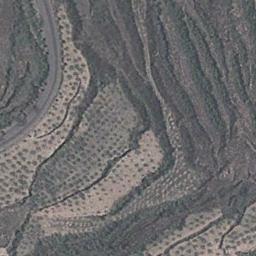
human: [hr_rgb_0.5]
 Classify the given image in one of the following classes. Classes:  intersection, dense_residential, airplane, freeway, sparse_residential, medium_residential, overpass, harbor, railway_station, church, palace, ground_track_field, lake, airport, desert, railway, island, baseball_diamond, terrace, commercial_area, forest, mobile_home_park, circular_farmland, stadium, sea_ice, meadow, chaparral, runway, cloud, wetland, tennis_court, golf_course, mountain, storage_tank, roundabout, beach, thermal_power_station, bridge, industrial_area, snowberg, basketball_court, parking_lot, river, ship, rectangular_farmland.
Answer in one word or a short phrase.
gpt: terrace